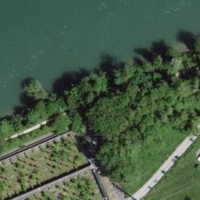
EUNIS habitat code: 15
Species observed at this site:
Urtica dioica
Fagus sylvatica